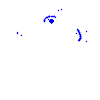
Particle: kaon